Question: I'm prototyping an application with CUDA. I've been benchmarking it against the CPU and noticed some variable runtimes. I decided to run my application in a loop from the command line so I could gather some better statistics. I ran the application 50 times and recorded the results. I was very surprised to see that the elapsed kernel time was increasing as a function of launch number.

Here is a snippet so you can see the part of the code that is being timed:
'''
int nblocks = (int)ceil((float)n / (float)NUM_THREADS);
gpuErrchk(cudaEventRecord(start, 0));
gpuperfkernel << <nblocks, NUM_THREADS >> >(dmetadata, ddatax, ddatay);
gpuErrchk(cudaPeekAtLastError());
gpuErrchk(cudaDeviceSynchronize());
gpuErrchk(cudaEventRecord(stop, 0));
gpuErrchk(cudaEventSynchronize(stop));
gpuErrchk(cudaEventElapsedTime(&milliseconds, start, stop));
printf("GPU kernel took %f milliseconds.
", milliseconds);
gpuelapsed += milliseconds;
'''
I've worked with CUDA quite a bit and I haven't seen this behavior before. Wondering if anyone has noticed this? My platform is Windows 10, CUDA 7.5, MSI notebook, GeForce 970m.
Since I'm on a laptop I was thinking it might be a power related setting or something like that, but I have everything set to high performance and have disabled the screen saver.
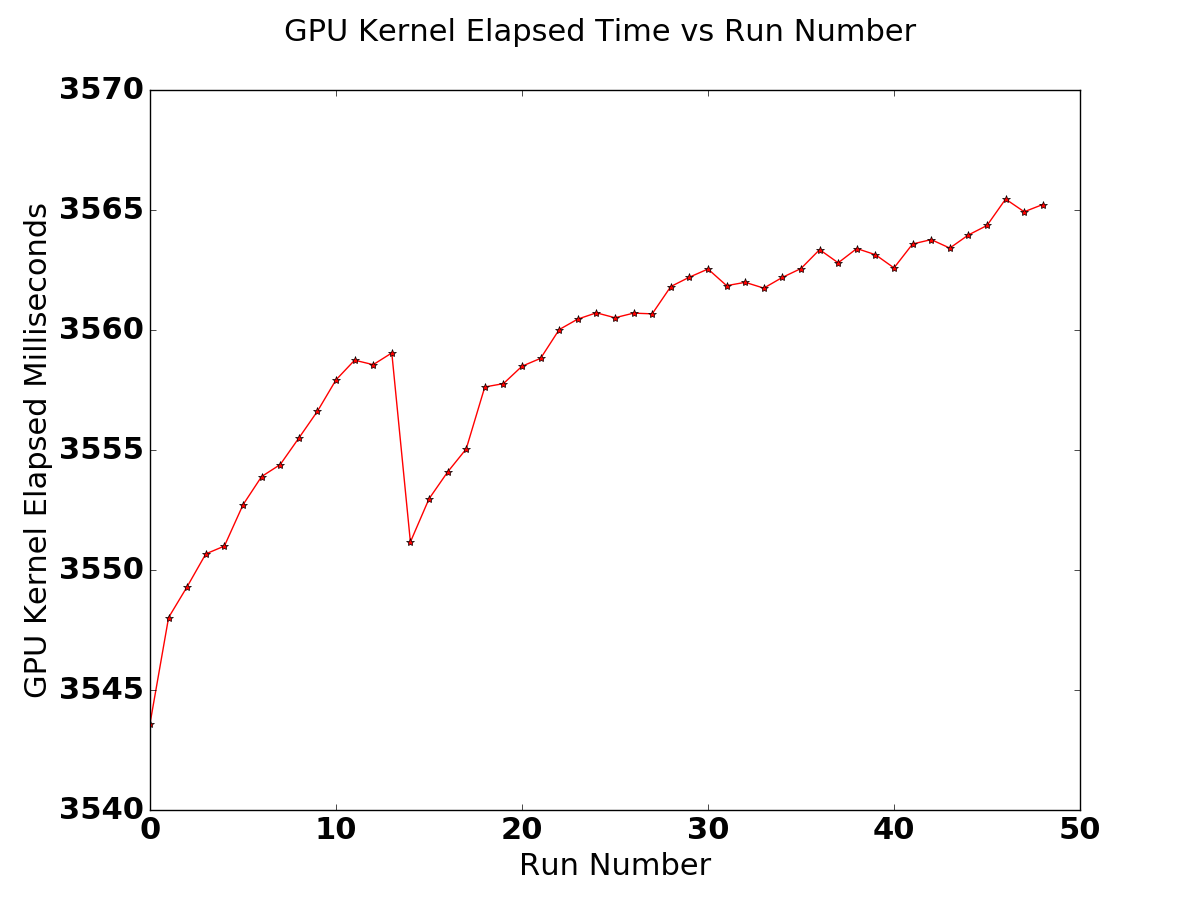
Answer: The GeForce 970m has boost clocks. Run after run, temperature of your GPU rises and most probably the boost is less likely to be at its top level when temperature increases.
You can monitor the GPU temperature with 'nvidia-smi'. There is also a monitoring API. Your boost settings should also be configurable in 'nvidia-smi' to some extent, should you want to verify this.
To disable auto boost via 'nvidia-smi' use this command:
'''
sudo nvidia-smi --auto-boost-default=DISABLED
'''